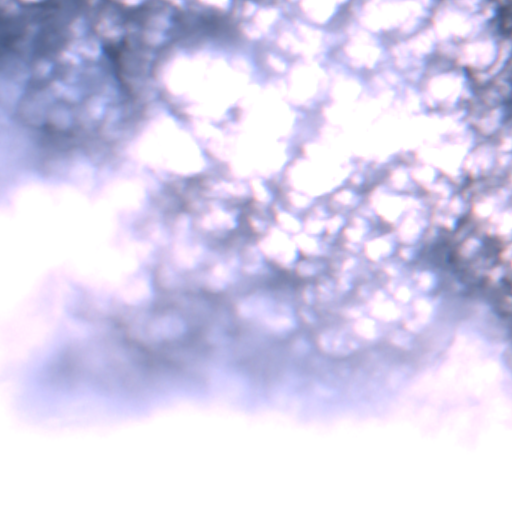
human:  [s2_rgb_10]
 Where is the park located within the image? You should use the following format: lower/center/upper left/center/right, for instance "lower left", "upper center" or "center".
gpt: The park is located in the lower right of the image.
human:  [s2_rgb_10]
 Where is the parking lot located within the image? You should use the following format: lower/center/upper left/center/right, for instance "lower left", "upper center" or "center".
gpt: The parking lot is located in the lower right of the image.
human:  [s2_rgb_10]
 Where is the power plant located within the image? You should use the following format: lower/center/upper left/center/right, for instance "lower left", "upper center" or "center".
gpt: There is no power plant in the image.